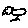
Label: bird